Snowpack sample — Snodgrass Mountain, Crested Butte, Colorado (2/4/25, 12:06 PM MST)
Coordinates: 38.923, -106.968
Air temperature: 35 °F
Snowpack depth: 80 cm
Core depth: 60 cm
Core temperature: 32 °F
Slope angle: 14°, slope face: 78°
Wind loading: low
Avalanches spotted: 0
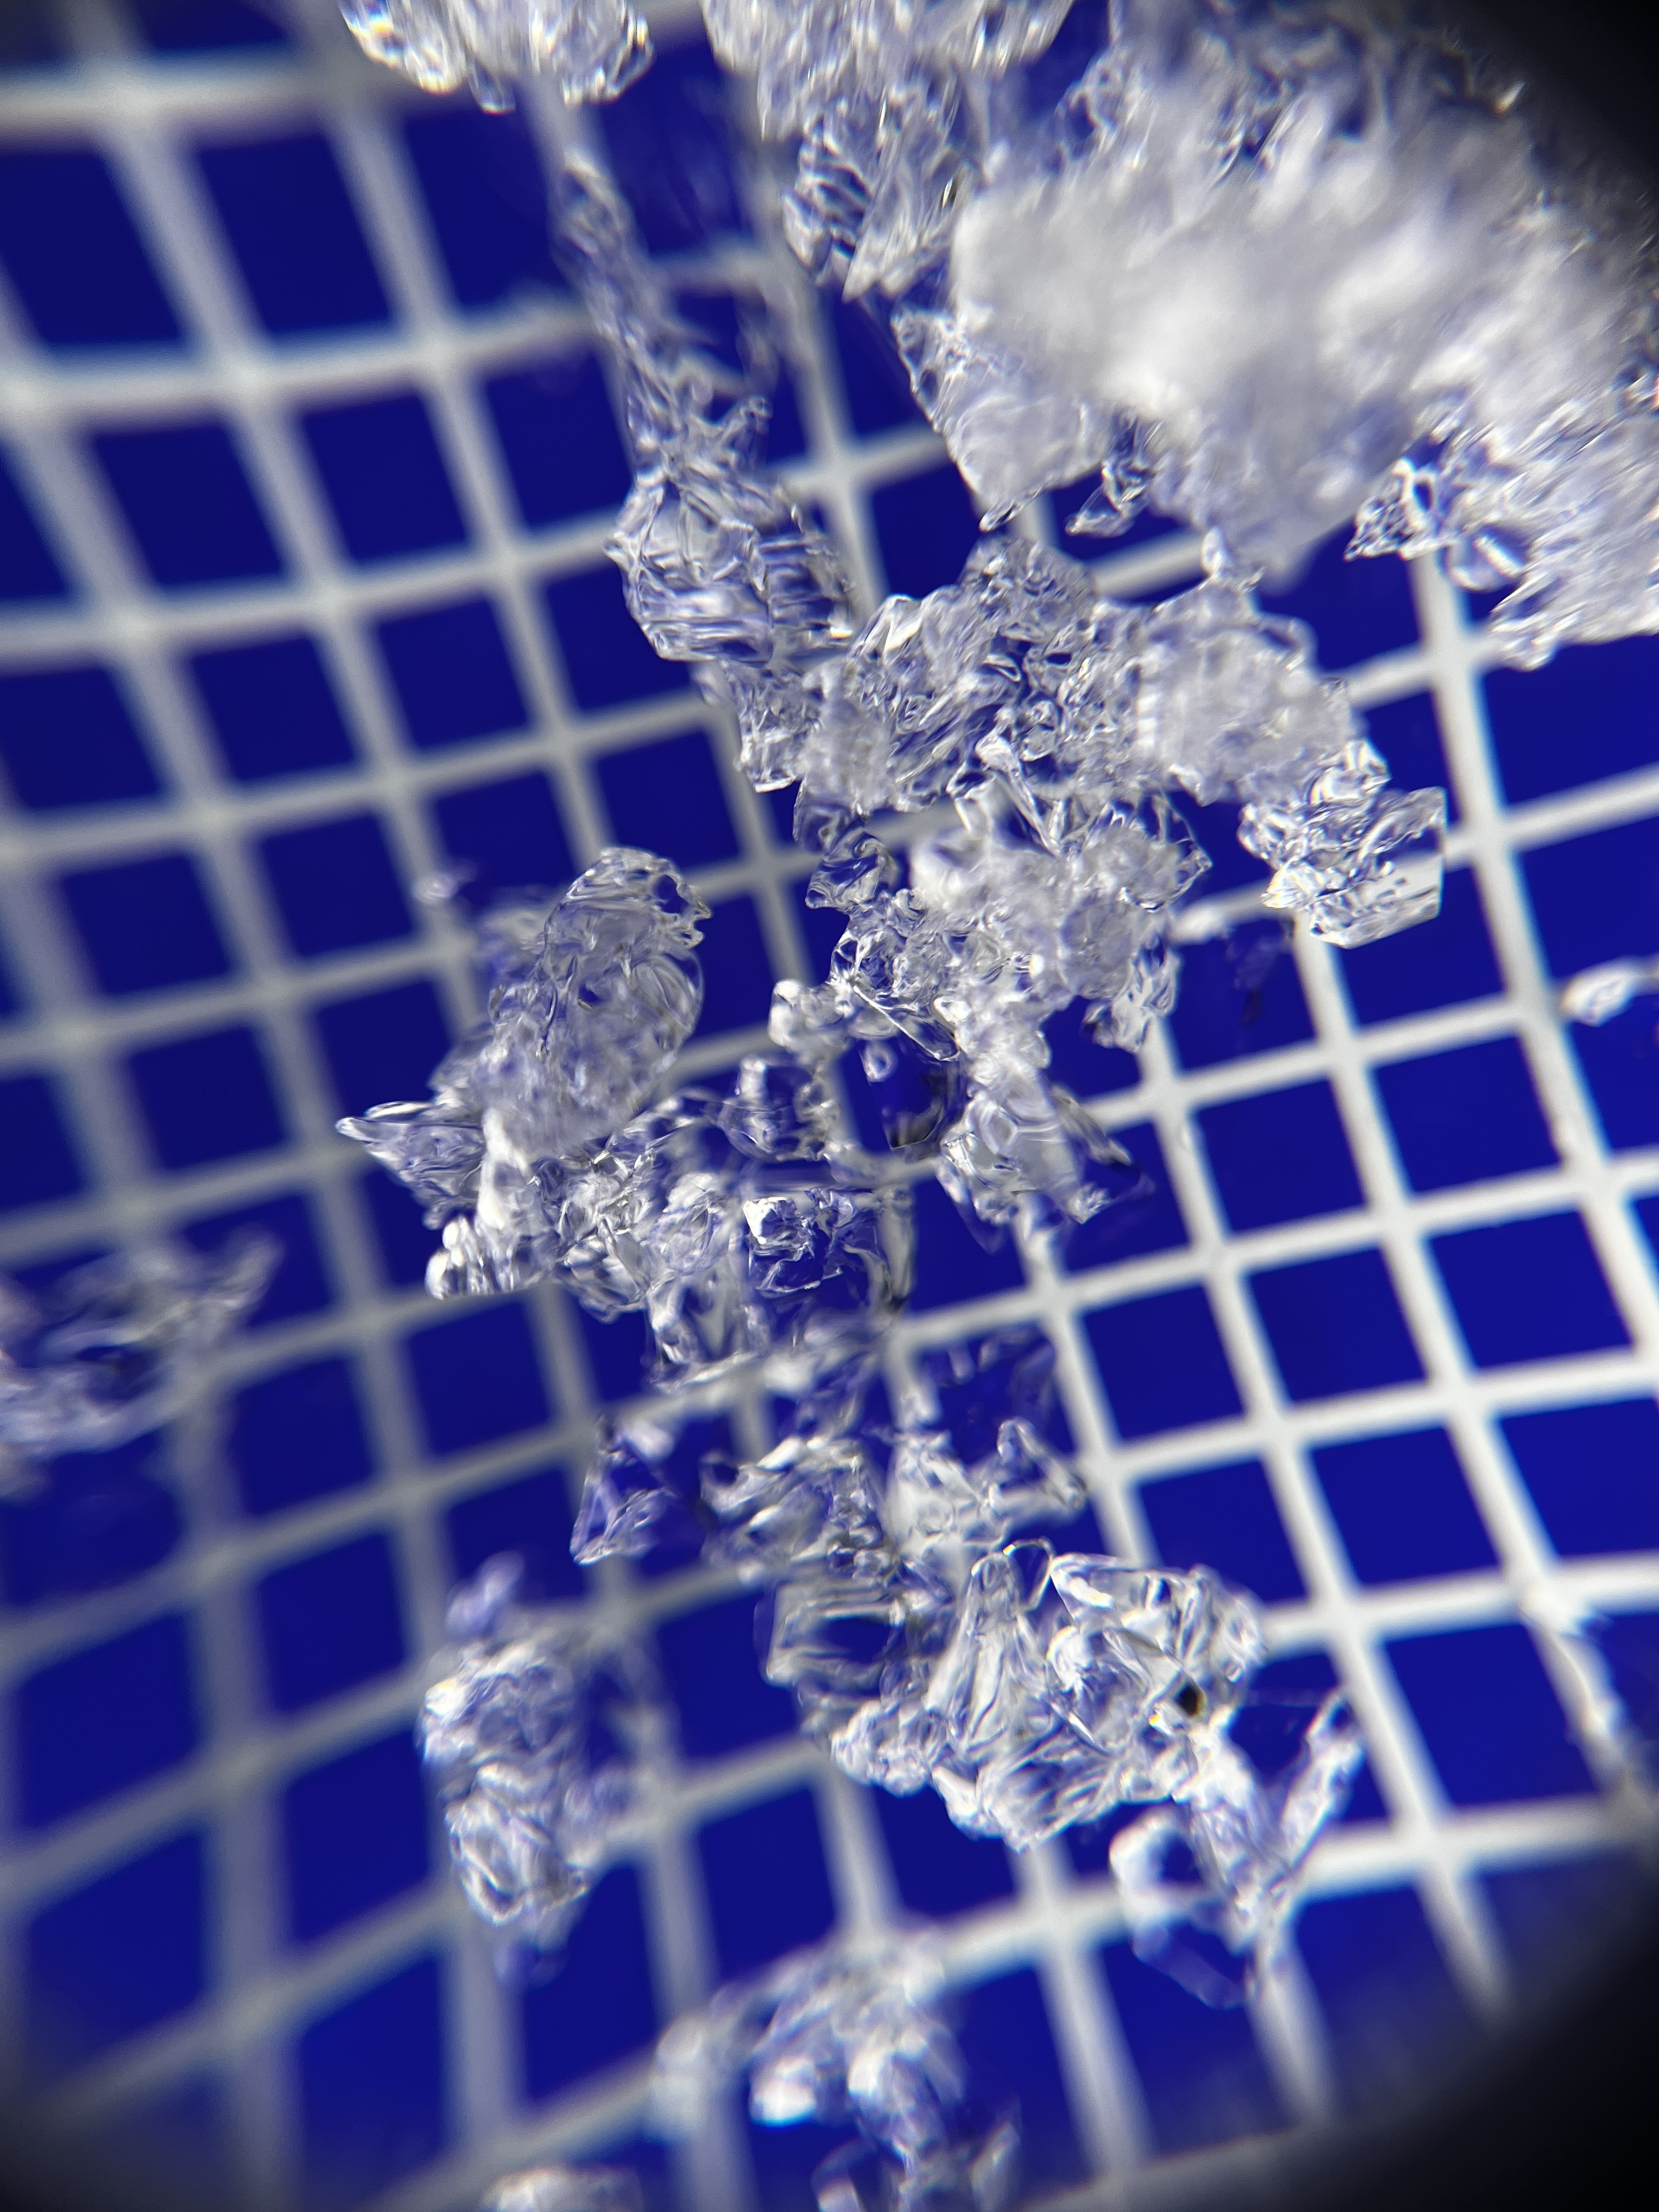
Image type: magnified_profile
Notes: No avalanches nearby, unusually warm weather for the last month reported by residents, Collected 25 yards from treeline